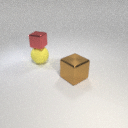
large brown metal cube in front of large yellow rubber sphere